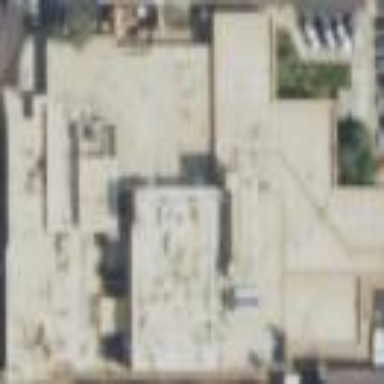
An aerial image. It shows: Commercial building that serves as clinic for healthcare.